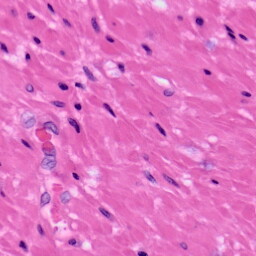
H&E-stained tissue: Prostate